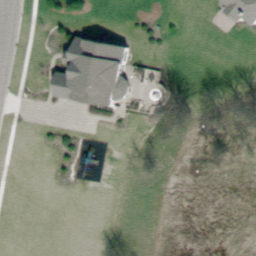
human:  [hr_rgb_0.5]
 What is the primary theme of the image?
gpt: sparse residential